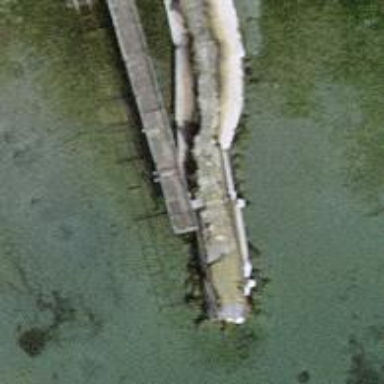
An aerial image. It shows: Man-made pier.